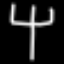
Label: fork